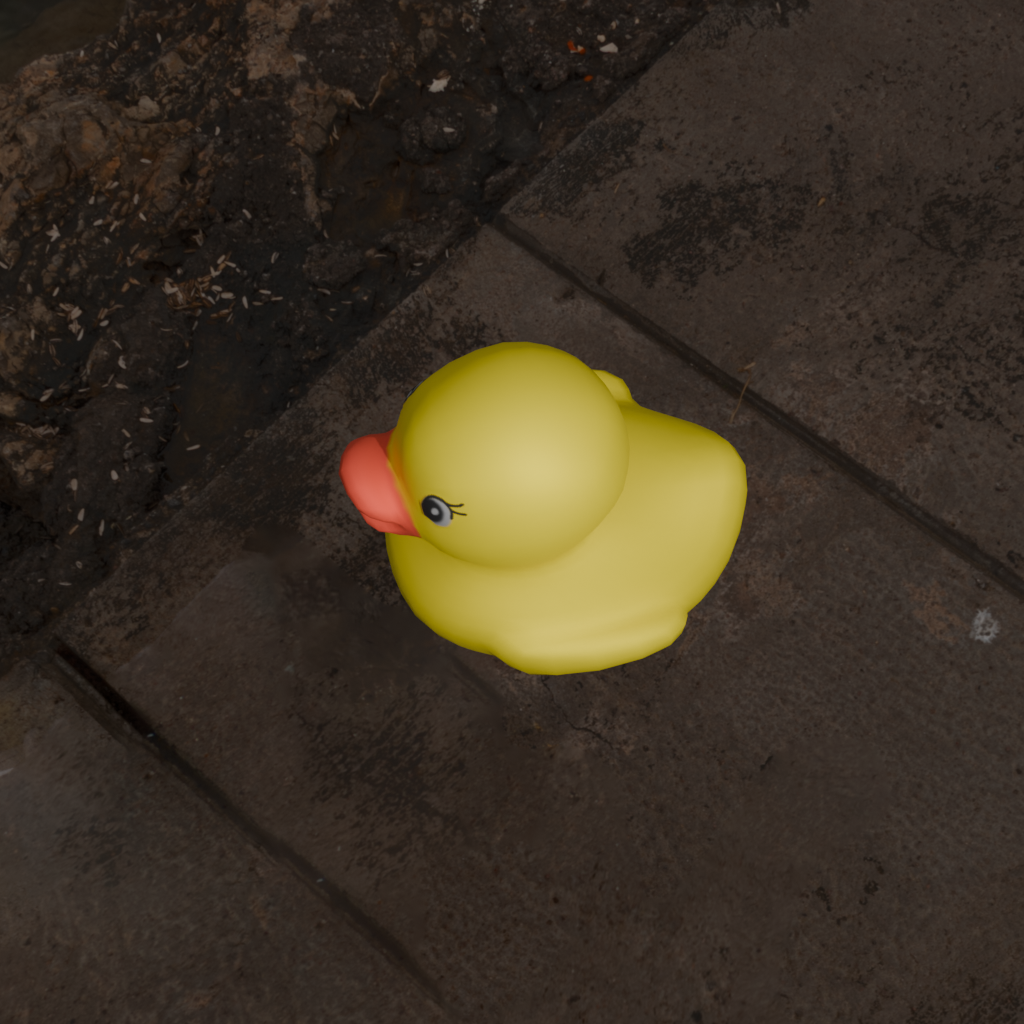
an image of a yellow rubber duck seen from <left_top> in a rocky pier extending into calm sea with a dramatic cloudy sky at sunset.